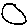
Label: circle